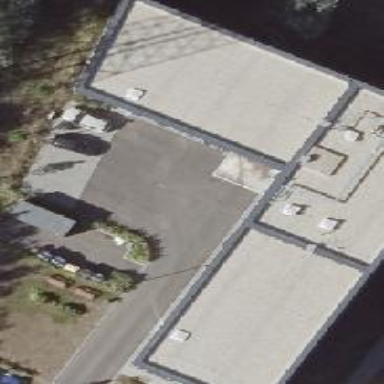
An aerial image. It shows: Office building.